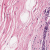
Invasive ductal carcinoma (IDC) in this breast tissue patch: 0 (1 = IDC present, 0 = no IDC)